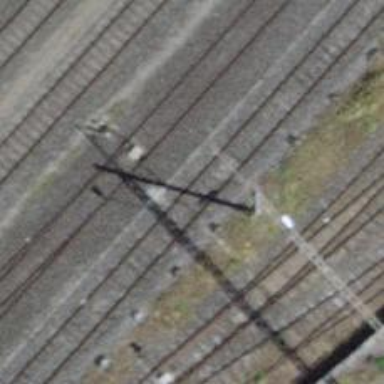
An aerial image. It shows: Railway switch.